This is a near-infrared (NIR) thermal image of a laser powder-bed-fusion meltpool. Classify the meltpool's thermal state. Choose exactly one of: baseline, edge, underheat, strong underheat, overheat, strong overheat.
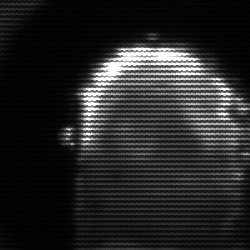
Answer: baseline